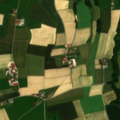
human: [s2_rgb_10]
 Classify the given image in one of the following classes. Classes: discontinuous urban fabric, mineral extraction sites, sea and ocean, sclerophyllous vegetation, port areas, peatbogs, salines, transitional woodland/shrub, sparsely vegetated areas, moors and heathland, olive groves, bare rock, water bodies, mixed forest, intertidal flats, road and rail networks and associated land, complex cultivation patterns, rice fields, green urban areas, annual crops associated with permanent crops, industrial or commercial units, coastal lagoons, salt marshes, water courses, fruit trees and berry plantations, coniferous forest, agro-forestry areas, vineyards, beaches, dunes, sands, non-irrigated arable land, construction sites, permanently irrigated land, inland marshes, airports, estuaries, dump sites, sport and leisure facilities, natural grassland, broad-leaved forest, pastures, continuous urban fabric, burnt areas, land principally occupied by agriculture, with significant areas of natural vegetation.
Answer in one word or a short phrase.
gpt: non-irrigated arable land, complex cultivation patterns, land principally occupied by agriculture, with significant areas of natural vegetation